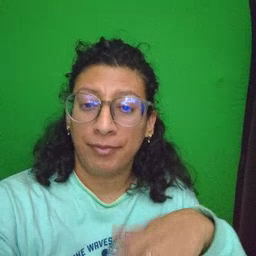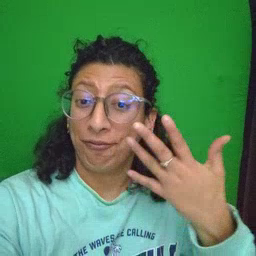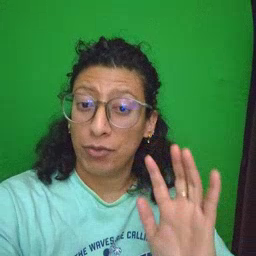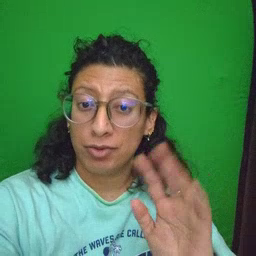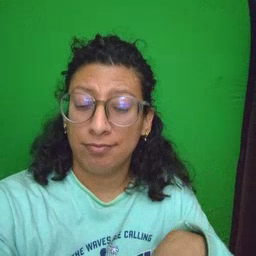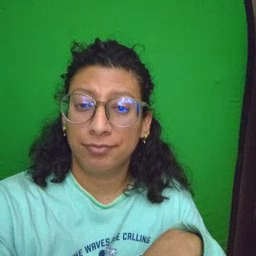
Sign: finish